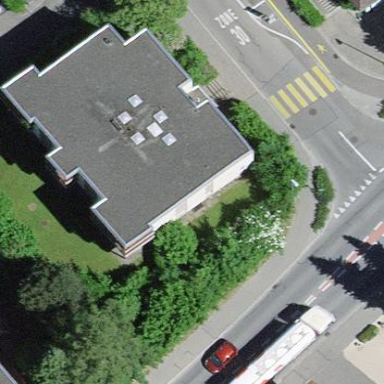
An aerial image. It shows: Apartment building with flat roof.